Field crop: maize
Growth stage: 2
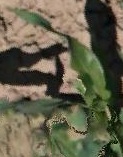
Species: maize